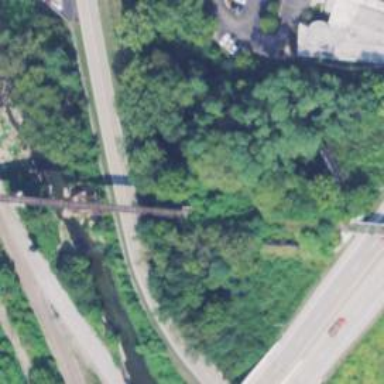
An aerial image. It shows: Disused railway spur bridge.